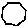
Label: hexagon